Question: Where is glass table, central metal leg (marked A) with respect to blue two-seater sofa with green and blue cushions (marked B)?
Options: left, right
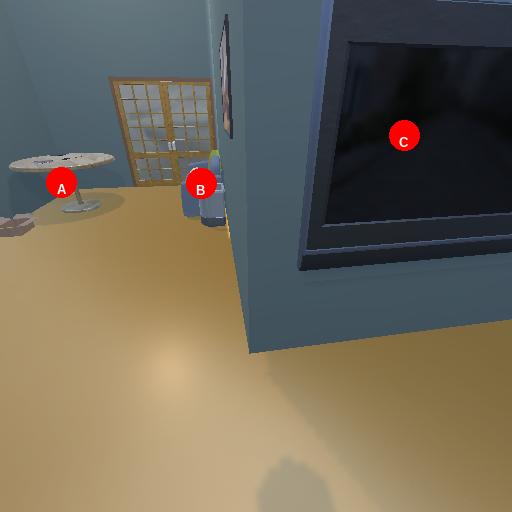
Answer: left